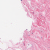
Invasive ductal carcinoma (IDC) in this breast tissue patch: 0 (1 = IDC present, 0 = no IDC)